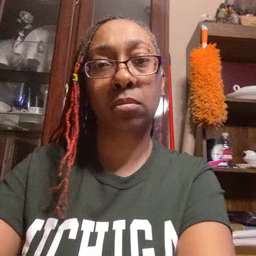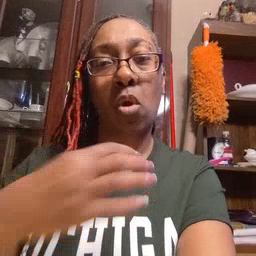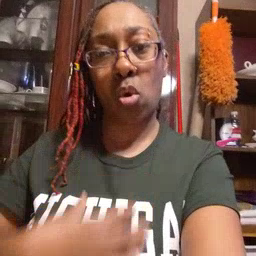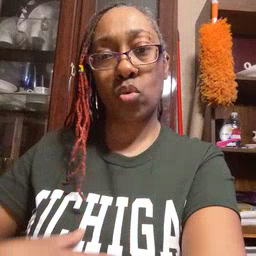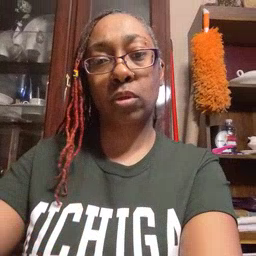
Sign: hungry